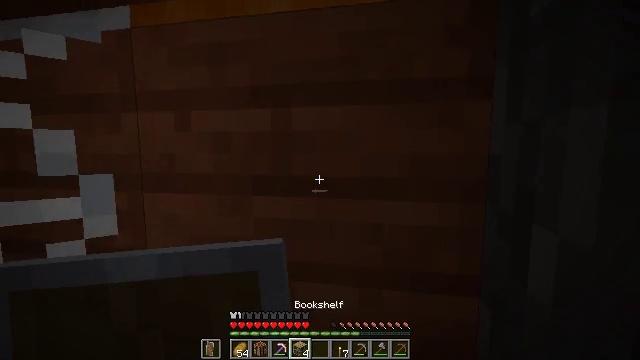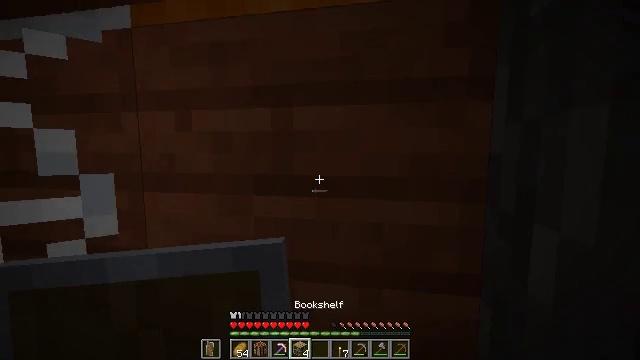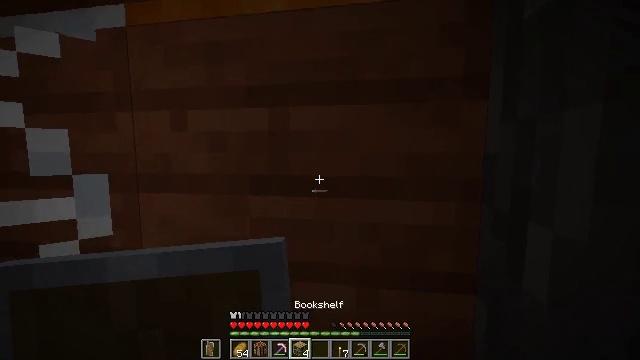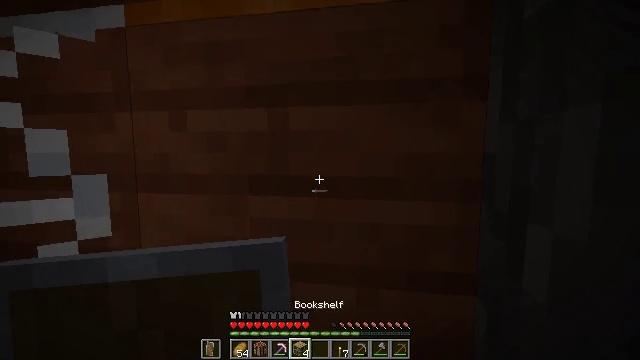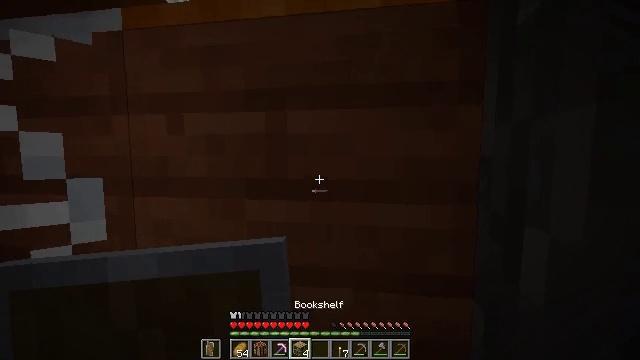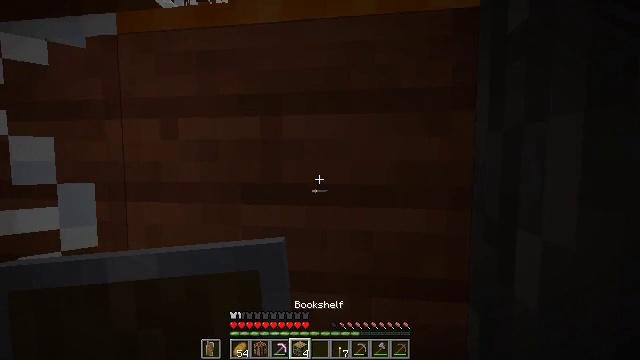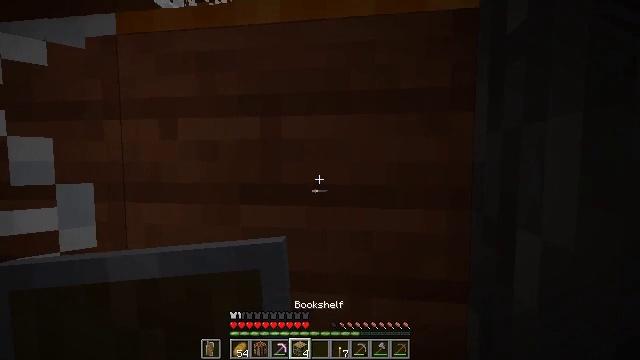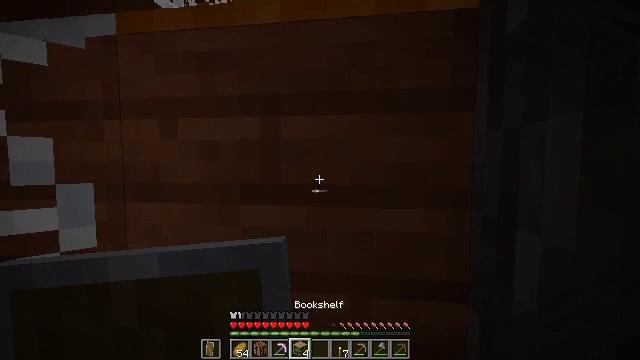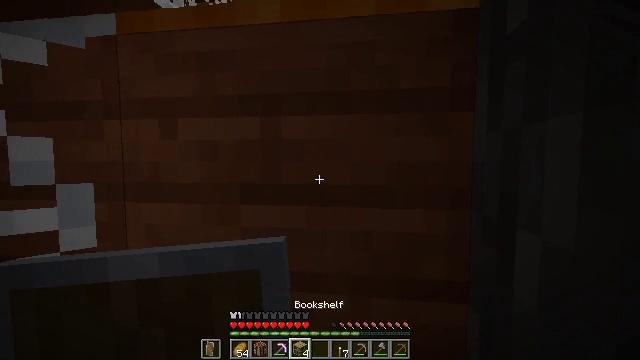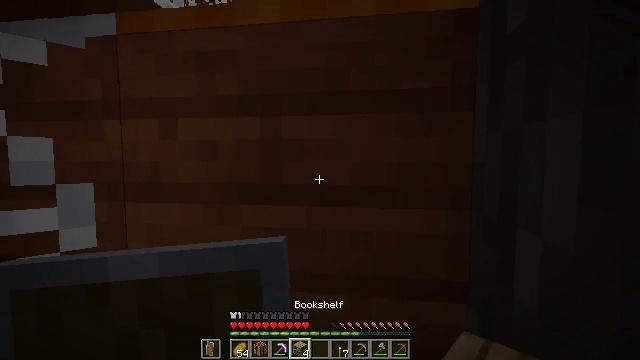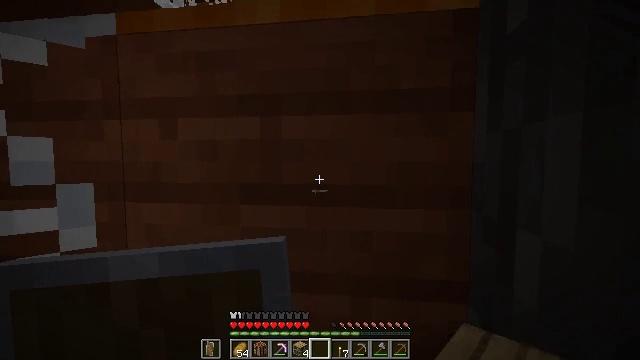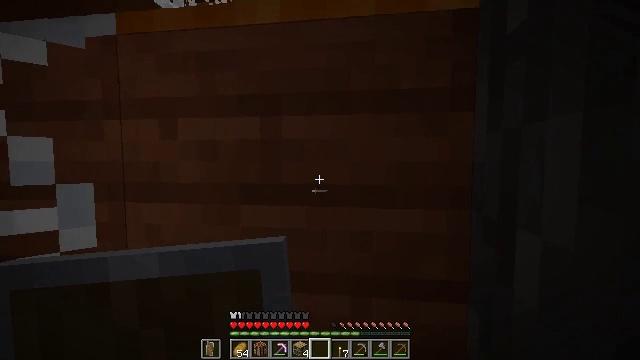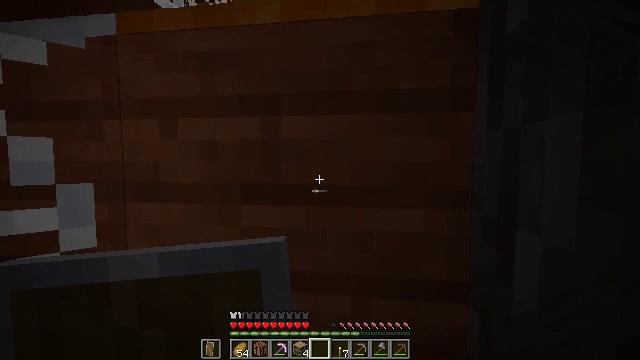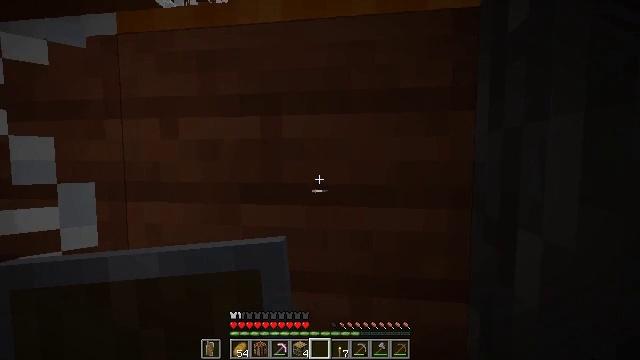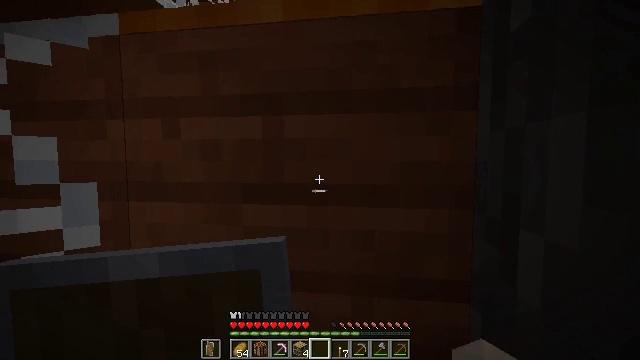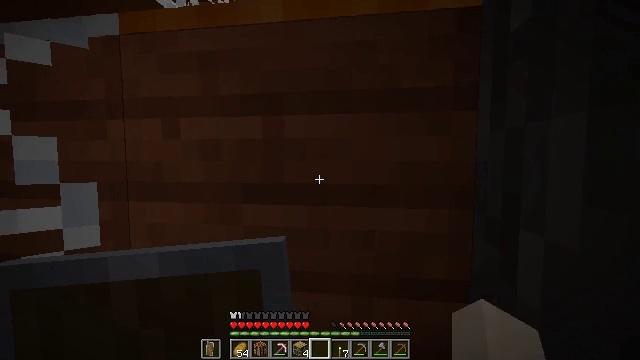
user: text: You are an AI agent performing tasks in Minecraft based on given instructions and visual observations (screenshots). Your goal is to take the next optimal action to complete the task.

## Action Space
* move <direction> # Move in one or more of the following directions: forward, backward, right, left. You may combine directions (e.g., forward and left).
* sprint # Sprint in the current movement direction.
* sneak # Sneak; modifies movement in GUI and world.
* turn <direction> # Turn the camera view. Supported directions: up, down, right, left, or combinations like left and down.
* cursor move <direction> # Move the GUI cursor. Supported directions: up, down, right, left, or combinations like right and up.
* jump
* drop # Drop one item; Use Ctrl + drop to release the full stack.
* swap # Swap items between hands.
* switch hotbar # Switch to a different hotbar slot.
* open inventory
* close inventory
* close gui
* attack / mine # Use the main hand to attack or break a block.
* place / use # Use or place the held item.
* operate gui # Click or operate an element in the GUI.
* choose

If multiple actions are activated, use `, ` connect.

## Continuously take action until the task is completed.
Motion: motion action
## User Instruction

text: Mine acacia planks.
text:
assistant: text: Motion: no_op
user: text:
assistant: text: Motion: no_op
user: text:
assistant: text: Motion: no_op
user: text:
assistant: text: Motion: no_op
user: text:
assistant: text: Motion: turn right and up
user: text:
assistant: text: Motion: no_op
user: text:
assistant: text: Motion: no_op
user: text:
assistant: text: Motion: no_op
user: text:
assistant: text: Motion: no_op
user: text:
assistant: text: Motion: no_op
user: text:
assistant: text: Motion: no_op
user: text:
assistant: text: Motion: no_op
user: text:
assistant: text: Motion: no_op
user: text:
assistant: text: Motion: no_op
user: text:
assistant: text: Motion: no_op
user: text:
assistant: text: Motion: no_op
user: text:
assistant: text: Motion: no_op
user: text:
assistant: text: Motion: no_op
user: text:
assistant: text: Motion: no_op
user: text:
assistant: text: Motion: no_op
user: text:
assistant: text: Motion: no_op
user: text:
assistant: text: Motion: no_op
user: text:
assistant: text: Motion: no_op
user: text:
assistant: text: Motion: no_op
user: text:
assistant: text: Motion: no_op
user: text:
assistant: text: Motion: no_op
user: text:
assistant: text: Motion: no_op
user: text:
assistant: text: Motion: no_op
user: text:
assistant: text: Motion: no_op
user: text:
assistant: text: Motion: no_op